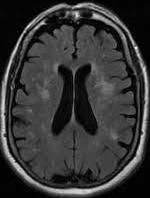
Label: notumor